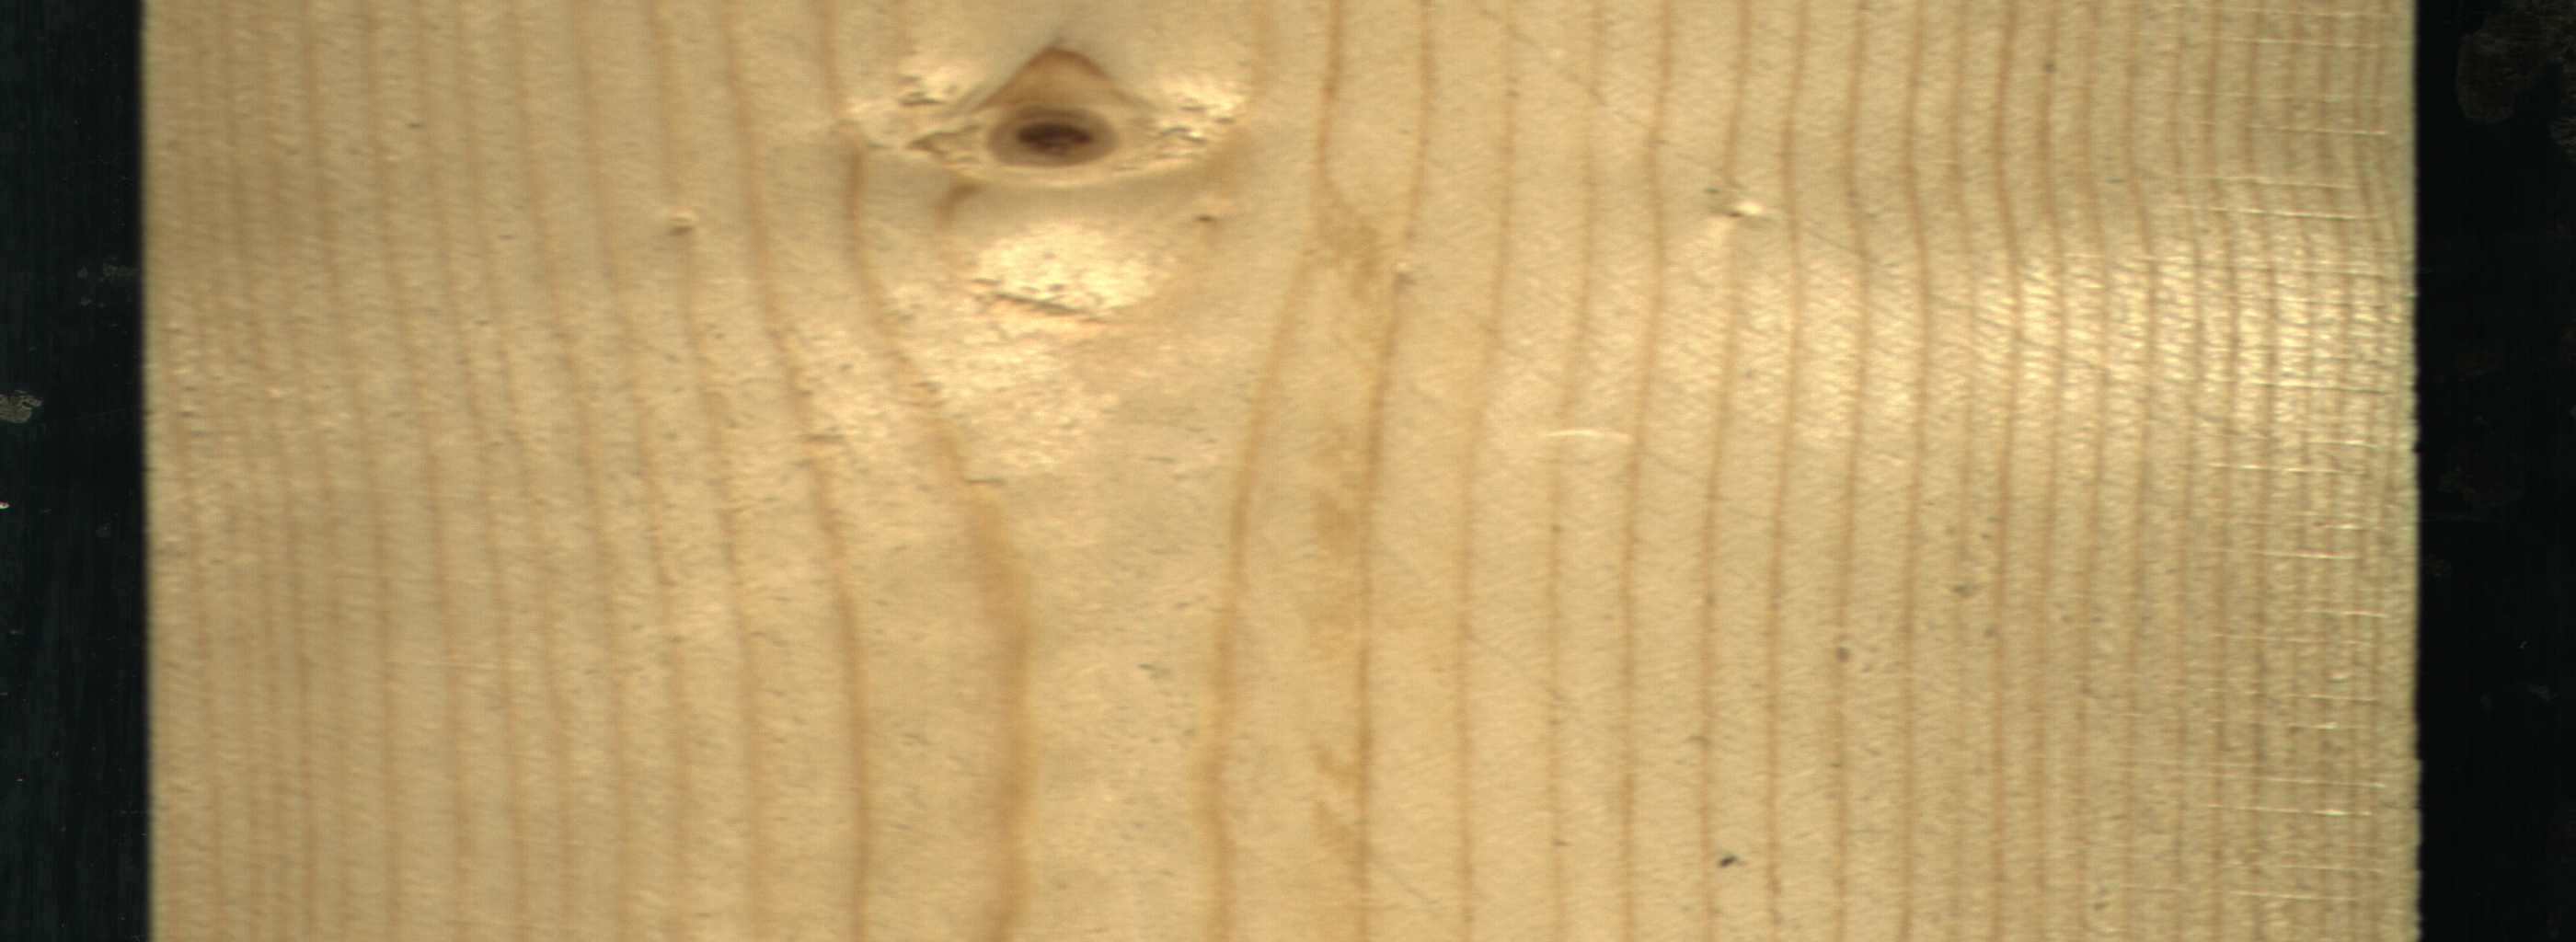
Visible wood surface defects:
Live_Knot